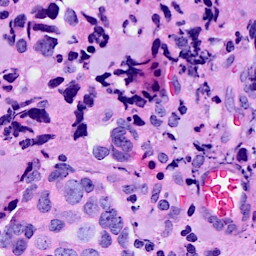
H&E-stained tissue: Breast